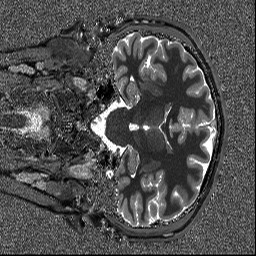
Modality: T1map
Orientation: coronal
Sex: male